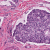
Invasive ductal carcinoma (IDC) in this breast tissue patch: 1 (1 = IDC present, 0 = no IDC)